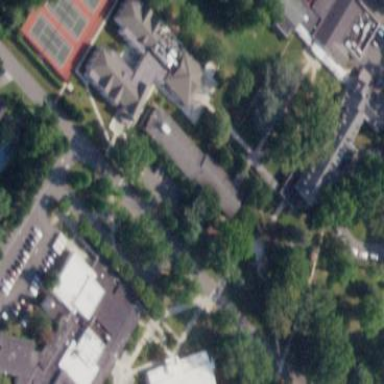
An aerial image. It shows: Dormitory building.